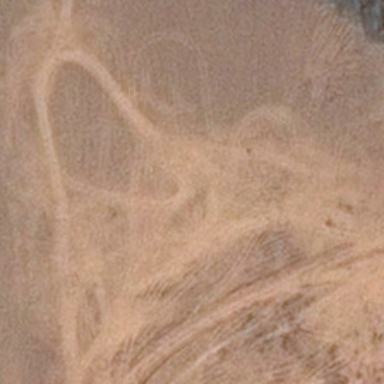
It is a piece of yellow bareland .